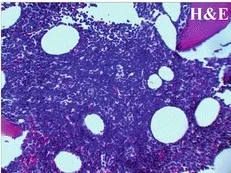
A; H&E staining of the bone marrow showing marked interstitial involvement by medium sized cells with small but conspicuous nucleoli.
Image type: pathology (h&e)